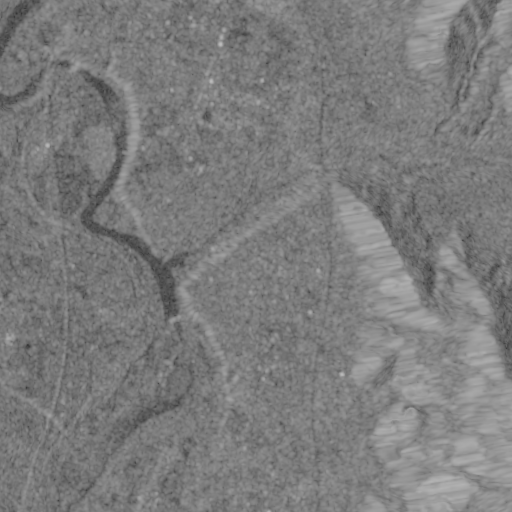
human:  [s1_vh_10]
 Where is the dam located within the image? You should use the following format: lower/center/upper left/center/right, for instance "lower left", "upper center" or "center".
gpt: The dam is located in the center left of the image.
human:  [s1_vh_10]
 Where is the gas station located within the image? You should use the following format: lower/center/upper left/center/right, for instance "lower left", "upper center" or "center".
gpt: The gas station is located in the upper center of the image.
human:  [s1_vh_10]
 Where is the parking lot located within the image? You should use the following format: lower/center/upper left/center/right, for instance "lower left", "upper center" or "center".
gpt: There is no parking lot in the image.

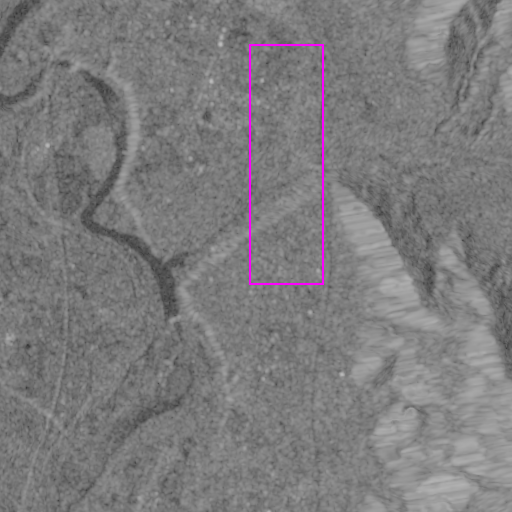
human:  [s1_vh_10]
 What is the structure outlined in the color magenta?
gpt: There is no magenta outline.
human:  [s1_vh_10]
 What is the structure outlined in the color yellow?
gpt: There is no structure outlined in yellow.